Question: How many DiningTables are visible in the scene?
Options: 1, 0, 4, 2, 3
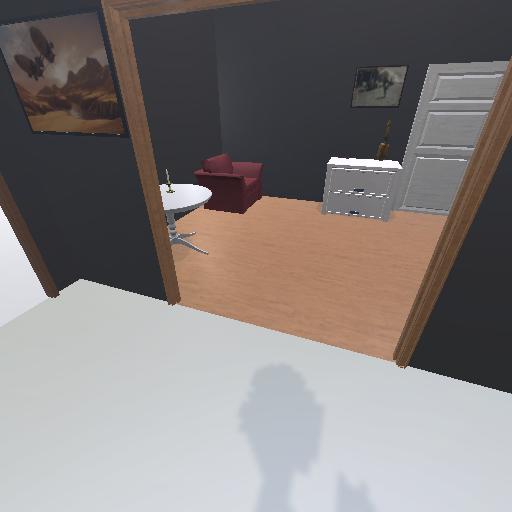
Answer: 1